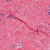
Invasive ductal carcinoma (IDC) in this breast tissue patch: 0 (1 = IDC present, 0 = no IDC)